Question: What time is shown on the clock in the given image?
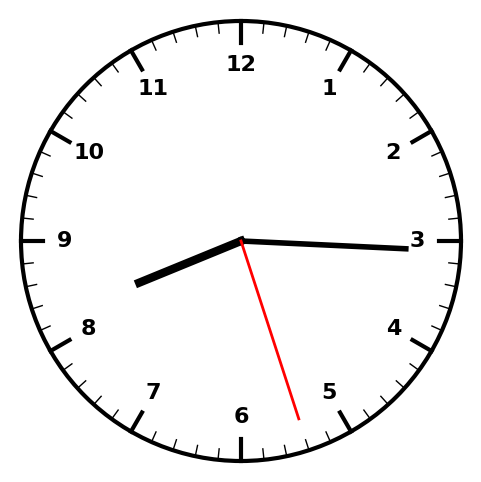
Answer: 08:15:27